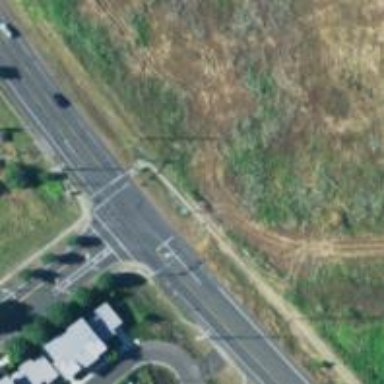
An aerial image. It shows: Solid stop line on the road marking.